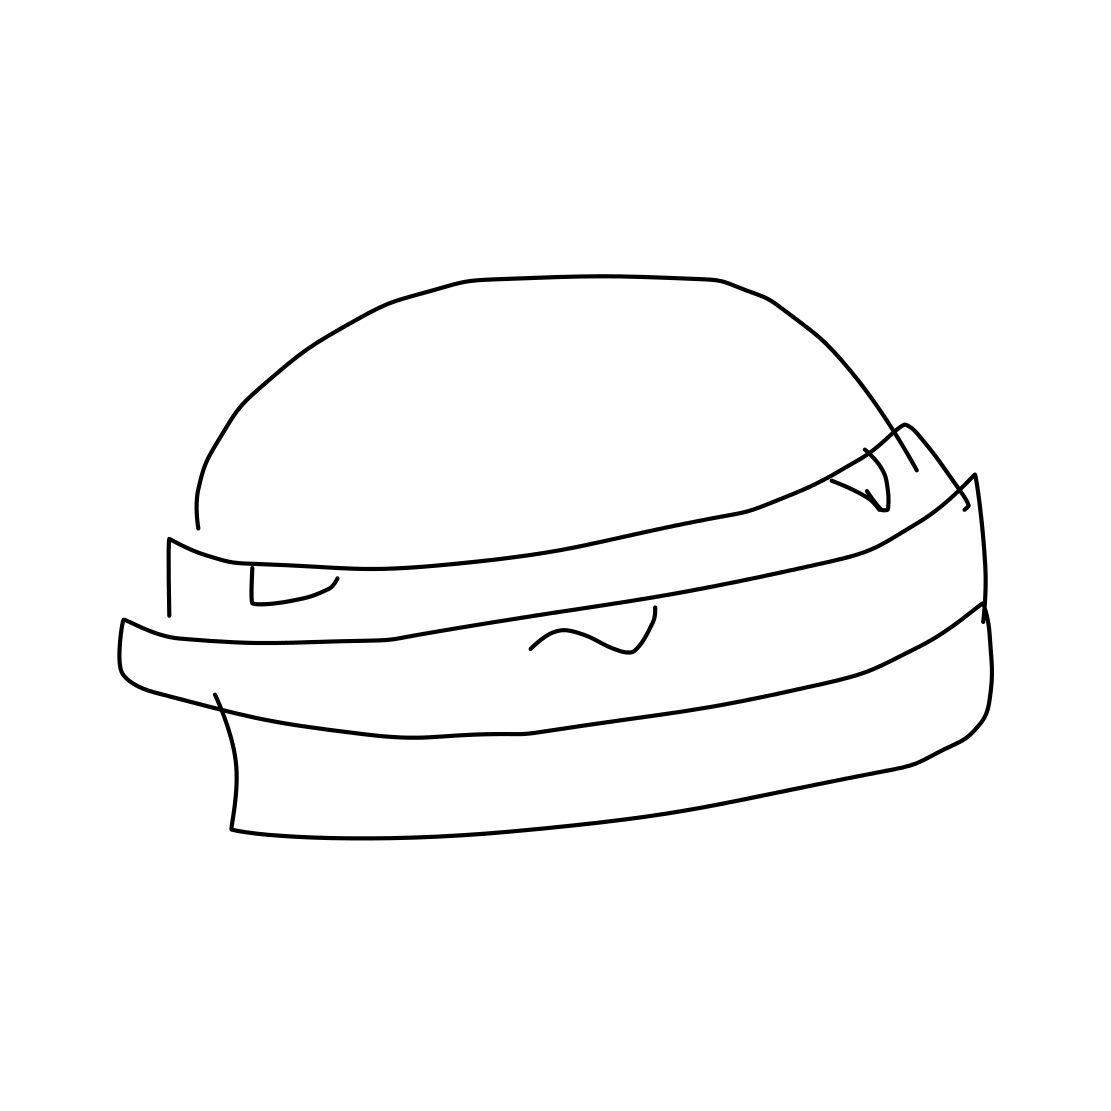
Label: hamburger